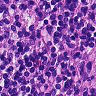
Metastatic tissue present: no